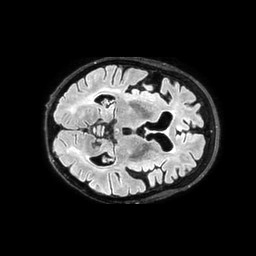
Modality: FLAIR
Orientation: axial
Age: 73
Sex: female
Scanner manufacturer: philips
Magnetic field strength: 3 T
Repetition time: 4.8 s
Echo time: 0.34 s